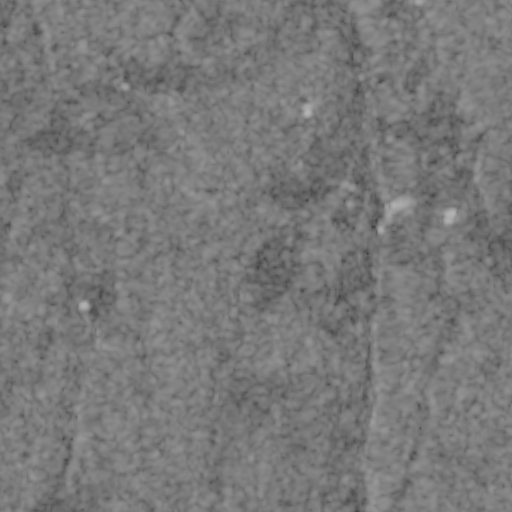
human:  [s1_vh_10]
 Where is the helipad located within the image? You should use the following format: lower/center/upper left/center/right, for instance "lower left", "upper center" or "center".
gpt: The helipad is located in the upper center of the image.
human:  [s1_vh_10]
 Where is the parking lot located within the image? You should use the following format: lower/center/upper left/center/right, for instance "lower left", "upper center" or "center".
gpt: The parking lot is located in the upper center of the image.
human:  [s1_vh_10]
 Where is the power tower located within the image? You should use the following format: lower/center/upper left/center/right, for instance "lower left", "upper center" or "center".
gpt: There is no power tower in the image.

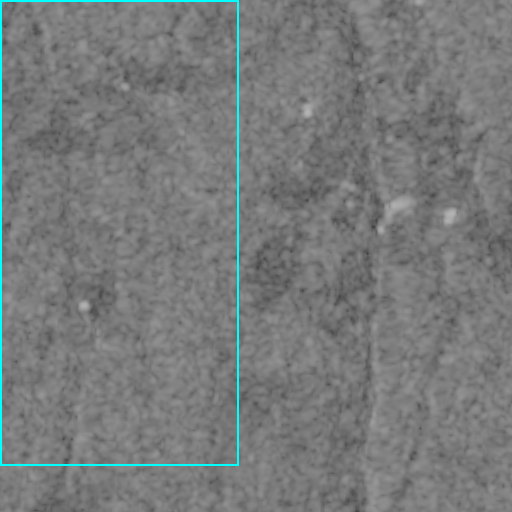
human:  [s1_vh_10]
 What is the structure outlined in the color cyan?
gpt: The structure outlined in cyan is a crop field.
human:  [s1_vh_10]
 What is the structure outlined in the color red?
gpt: There is no red outline.